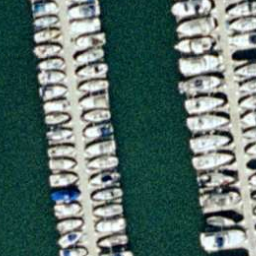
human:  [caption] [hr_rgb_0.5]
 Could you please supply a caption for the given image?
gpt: Many boats docked in lines at the harbor and the water is deep blue .

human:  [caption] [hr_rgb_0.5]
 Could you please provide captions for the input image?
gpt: Many boats docked in lines at the harbor and the boats are closed to each other .

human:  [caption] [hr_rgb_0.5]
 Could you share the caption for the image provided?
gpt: Lots of boats docked at the harbor .

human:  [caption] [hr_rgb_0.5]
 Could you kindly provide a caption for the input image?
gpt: Lots of boats docked in lines at the harbor .

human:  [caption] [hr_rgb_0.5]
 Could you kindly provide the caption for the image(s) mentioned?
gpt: Lots of boats docked in lines at the harbor and the water is deep blue .